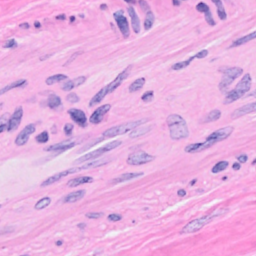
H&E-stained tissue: Breast